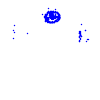
Particle: electron